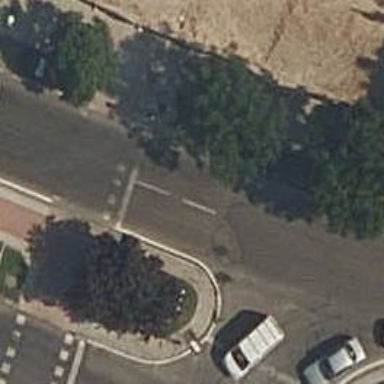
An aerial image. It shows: Road with traffic signals.